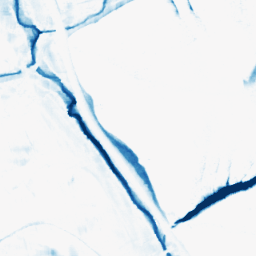
Category: morphological
Decomposition family: morphological_square
Decomposition parameters: operation: closing
size: 15
Upsampling method: bilinear
Upsampling parameters: scale: 8
Upsampling scale: 8